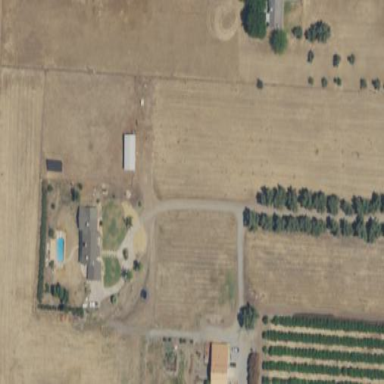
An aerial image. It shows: Farm area.